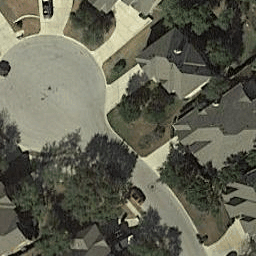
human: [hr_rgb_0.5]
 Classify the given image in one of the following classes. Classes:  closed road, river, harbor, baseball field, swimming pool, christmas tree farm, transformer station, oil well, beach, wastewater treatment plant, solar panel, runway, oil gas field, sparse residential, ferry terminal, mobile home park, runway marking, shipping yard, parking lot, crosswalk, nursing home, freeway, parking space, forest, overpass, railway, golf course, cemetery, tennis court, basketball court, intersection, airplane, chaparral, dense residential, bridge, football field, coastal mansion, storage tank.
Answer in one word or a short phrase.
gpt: closed road